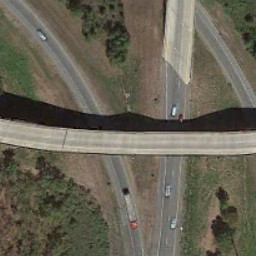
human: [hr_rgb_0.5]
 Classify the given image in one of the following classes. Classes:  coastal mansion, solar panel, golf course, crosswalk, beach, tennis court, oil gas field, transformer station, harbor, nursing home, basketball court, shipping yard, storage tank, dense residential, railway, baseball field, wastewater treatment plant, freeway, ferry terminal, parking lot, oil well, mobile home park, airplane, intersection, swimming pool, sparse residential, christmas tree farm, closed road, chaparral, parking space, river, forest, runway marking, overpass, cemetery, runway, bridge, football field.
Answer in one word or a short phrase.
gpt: overpass